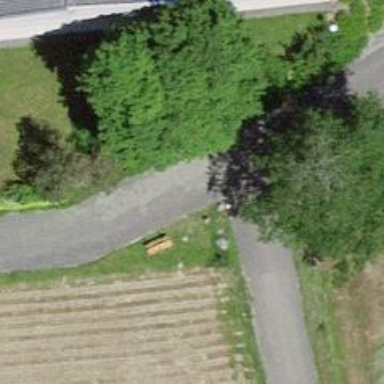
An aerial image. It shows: Bollard.